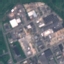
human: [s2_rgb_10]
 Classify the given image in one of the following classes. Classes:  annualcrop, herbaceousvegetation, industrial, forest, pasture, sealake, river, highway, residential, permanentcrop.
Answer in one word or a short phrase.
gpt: Industrial